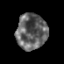
Tissue: prostate
Cell type: T cells
Senescence score: 0.3101
Nuclear area (px): 1070
Mean DAPI intensity: 99.889